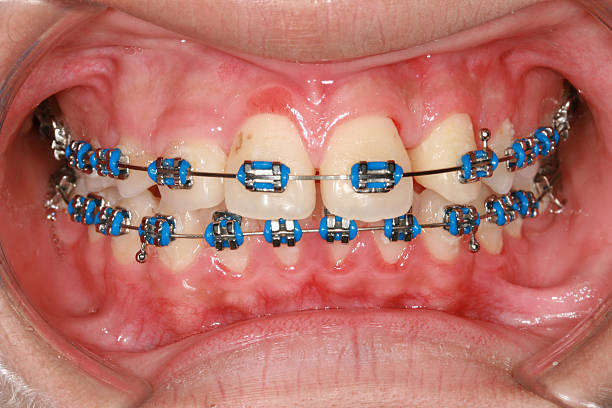
Condition: Gingivitis